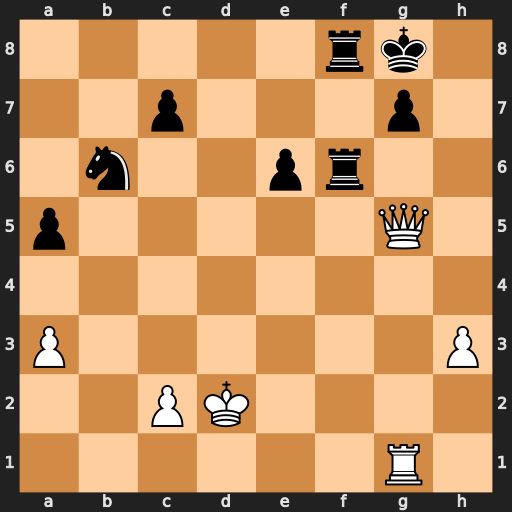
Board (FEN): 5rk1/2p3p1/1n2pr2/p5Q1/8/P6P/2PK4/6R1
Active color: w
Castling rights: -
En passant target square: -
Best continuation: Qxg7#